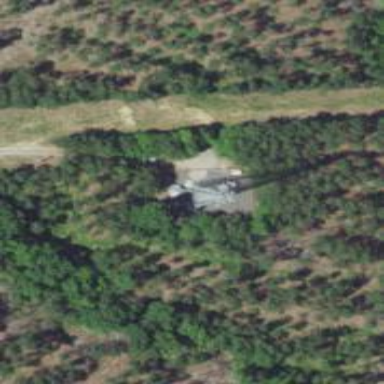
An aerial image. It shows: Mast tower used for communication.